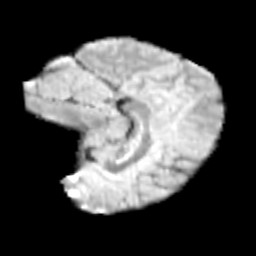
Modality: T2w
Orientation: sagittal
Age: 12
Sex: female
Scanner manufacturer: siemens
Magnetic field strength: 3 T
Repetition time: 3.8 s
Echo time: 0.07 s